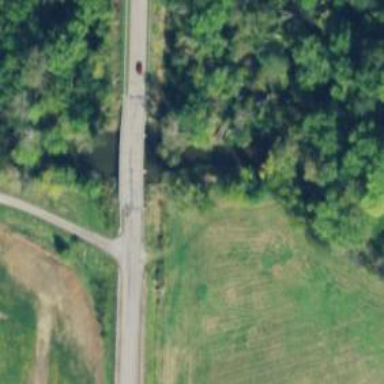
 passing over bridge. The surroundings indicate agricultural land."